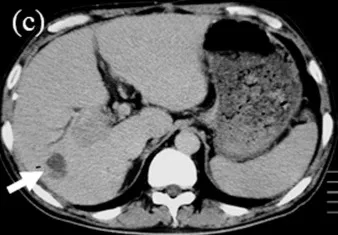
Portal phase). However, a tumor thrombus had developed in the right main portal vein (arrow head b, d).
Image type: radiology (ct)